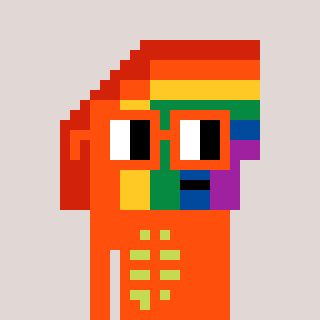
a pixel art character with square orange glasses, a rainbow-shaped head and a orange-colored body on a warm background